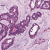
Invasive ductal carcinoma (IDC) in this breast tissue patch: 1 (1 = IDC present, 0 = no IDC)